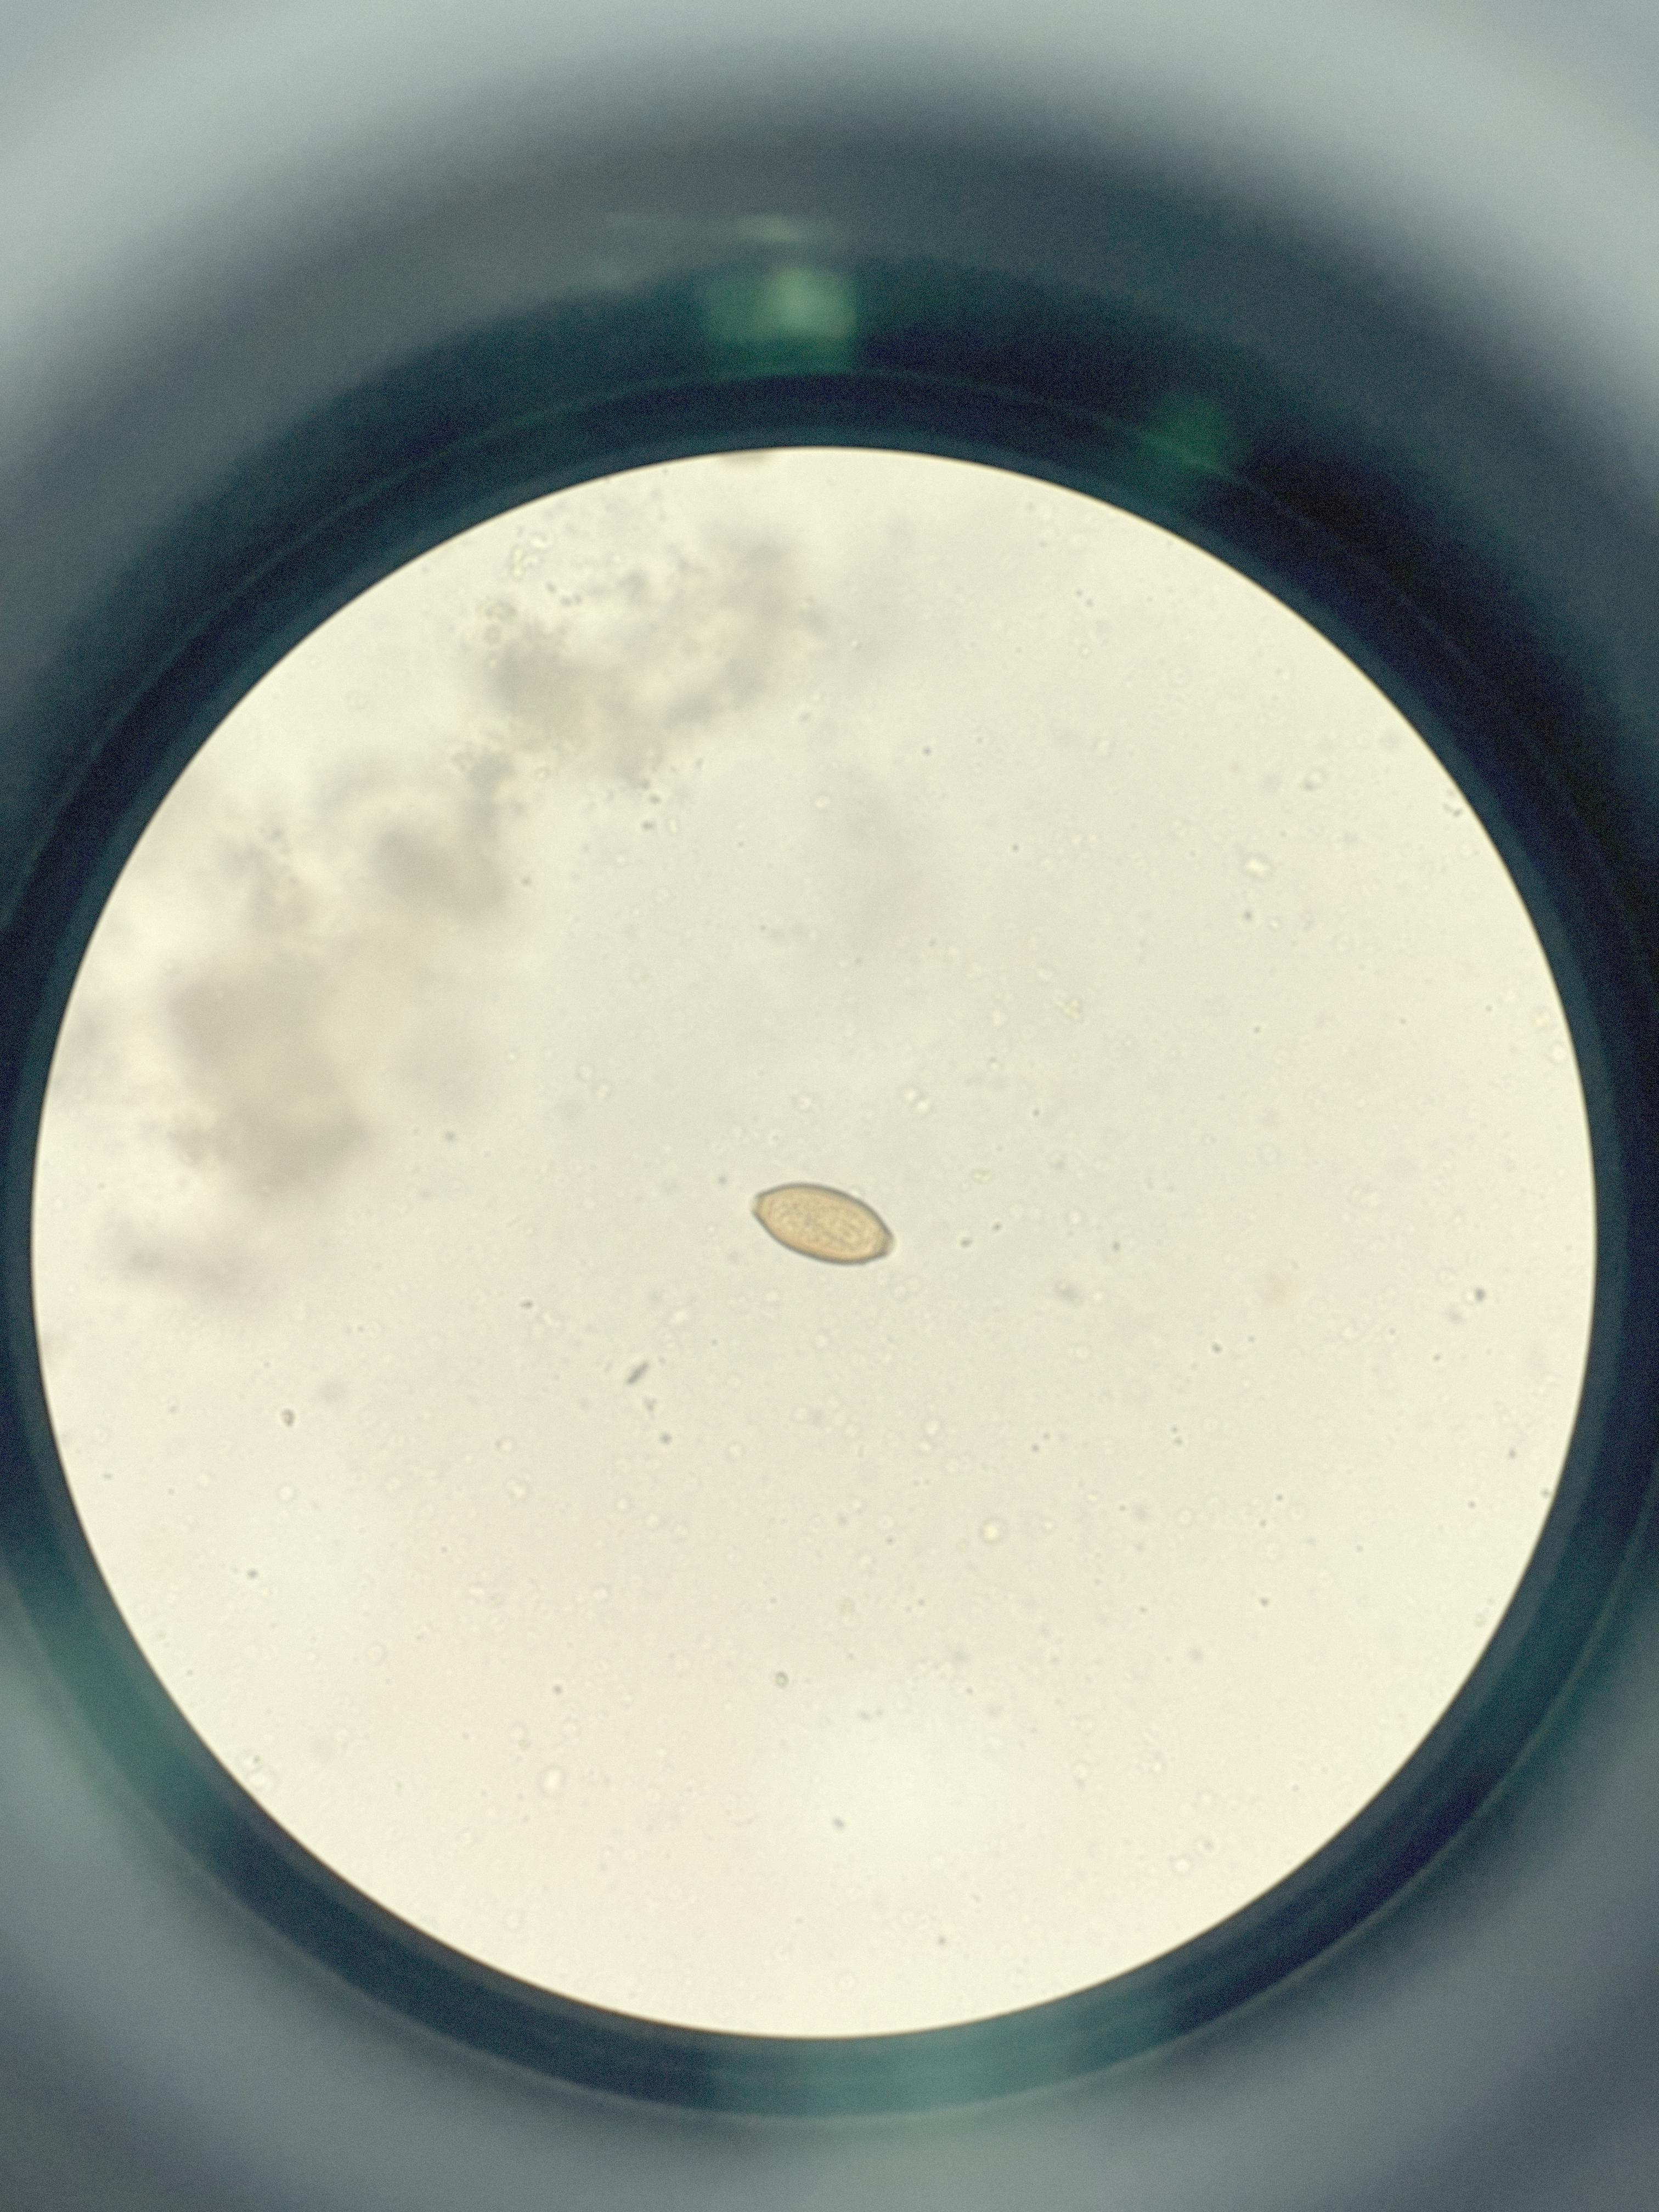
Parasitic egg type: Trichuris trichiura